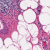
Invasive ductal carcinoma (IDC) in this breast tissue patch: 0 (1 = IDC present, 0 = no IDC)